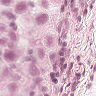
Metastatic tissue present: yes